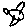
Label: bird